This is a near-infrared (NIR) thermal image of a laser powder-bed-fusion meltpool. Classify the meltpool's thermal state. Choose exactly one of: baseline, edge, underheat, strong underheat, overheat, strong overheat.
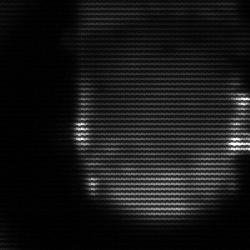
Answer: baseline